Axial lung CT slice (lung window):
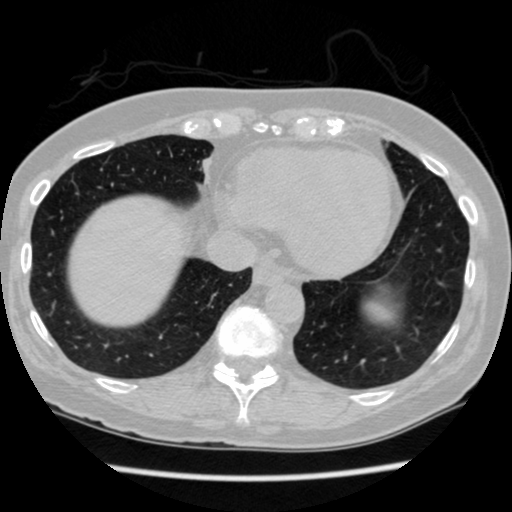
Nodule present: no